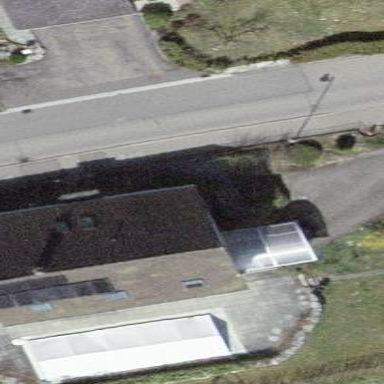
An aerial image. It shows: Residential building.